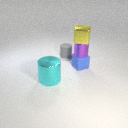
large cyan metal cylinder in front of small blue rubber cube